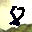
Label: 8